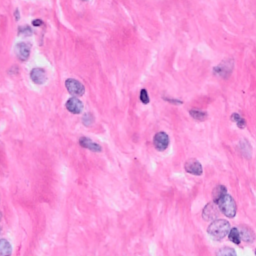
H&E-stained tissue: Breast